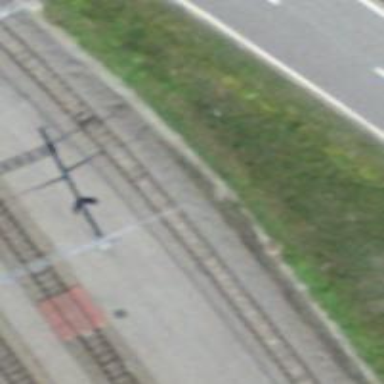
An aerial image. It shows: Close-up of railway platform edge.